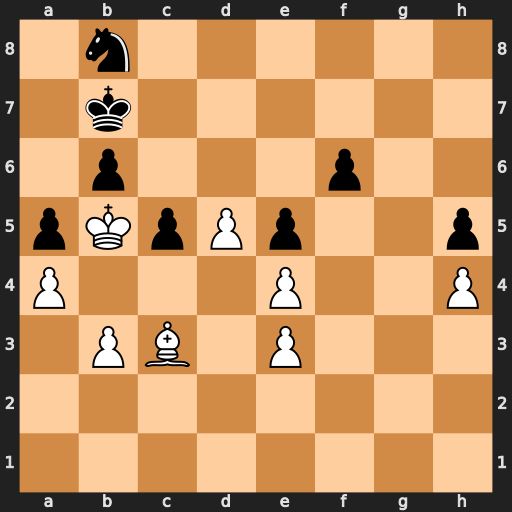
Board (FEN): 1n6/1k6/1p3p2/pKpPp2p/P3P2P/1PB1P3/8/8
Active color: w
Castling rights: -
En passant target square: -
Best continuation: Bxa5 bxa5 Kxa5 c4 bxc4